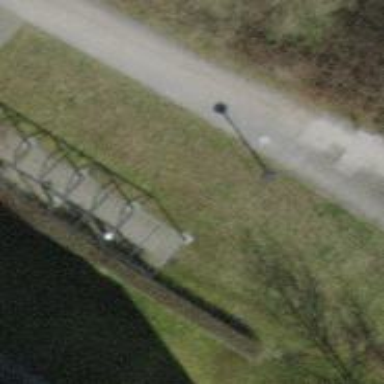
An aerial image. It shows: Black bench.